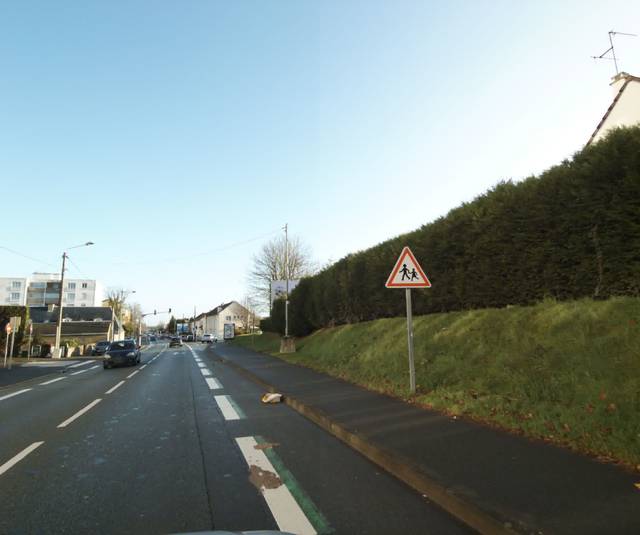
Region: France
Coordinates: 48.018, 0.2202